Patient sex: M
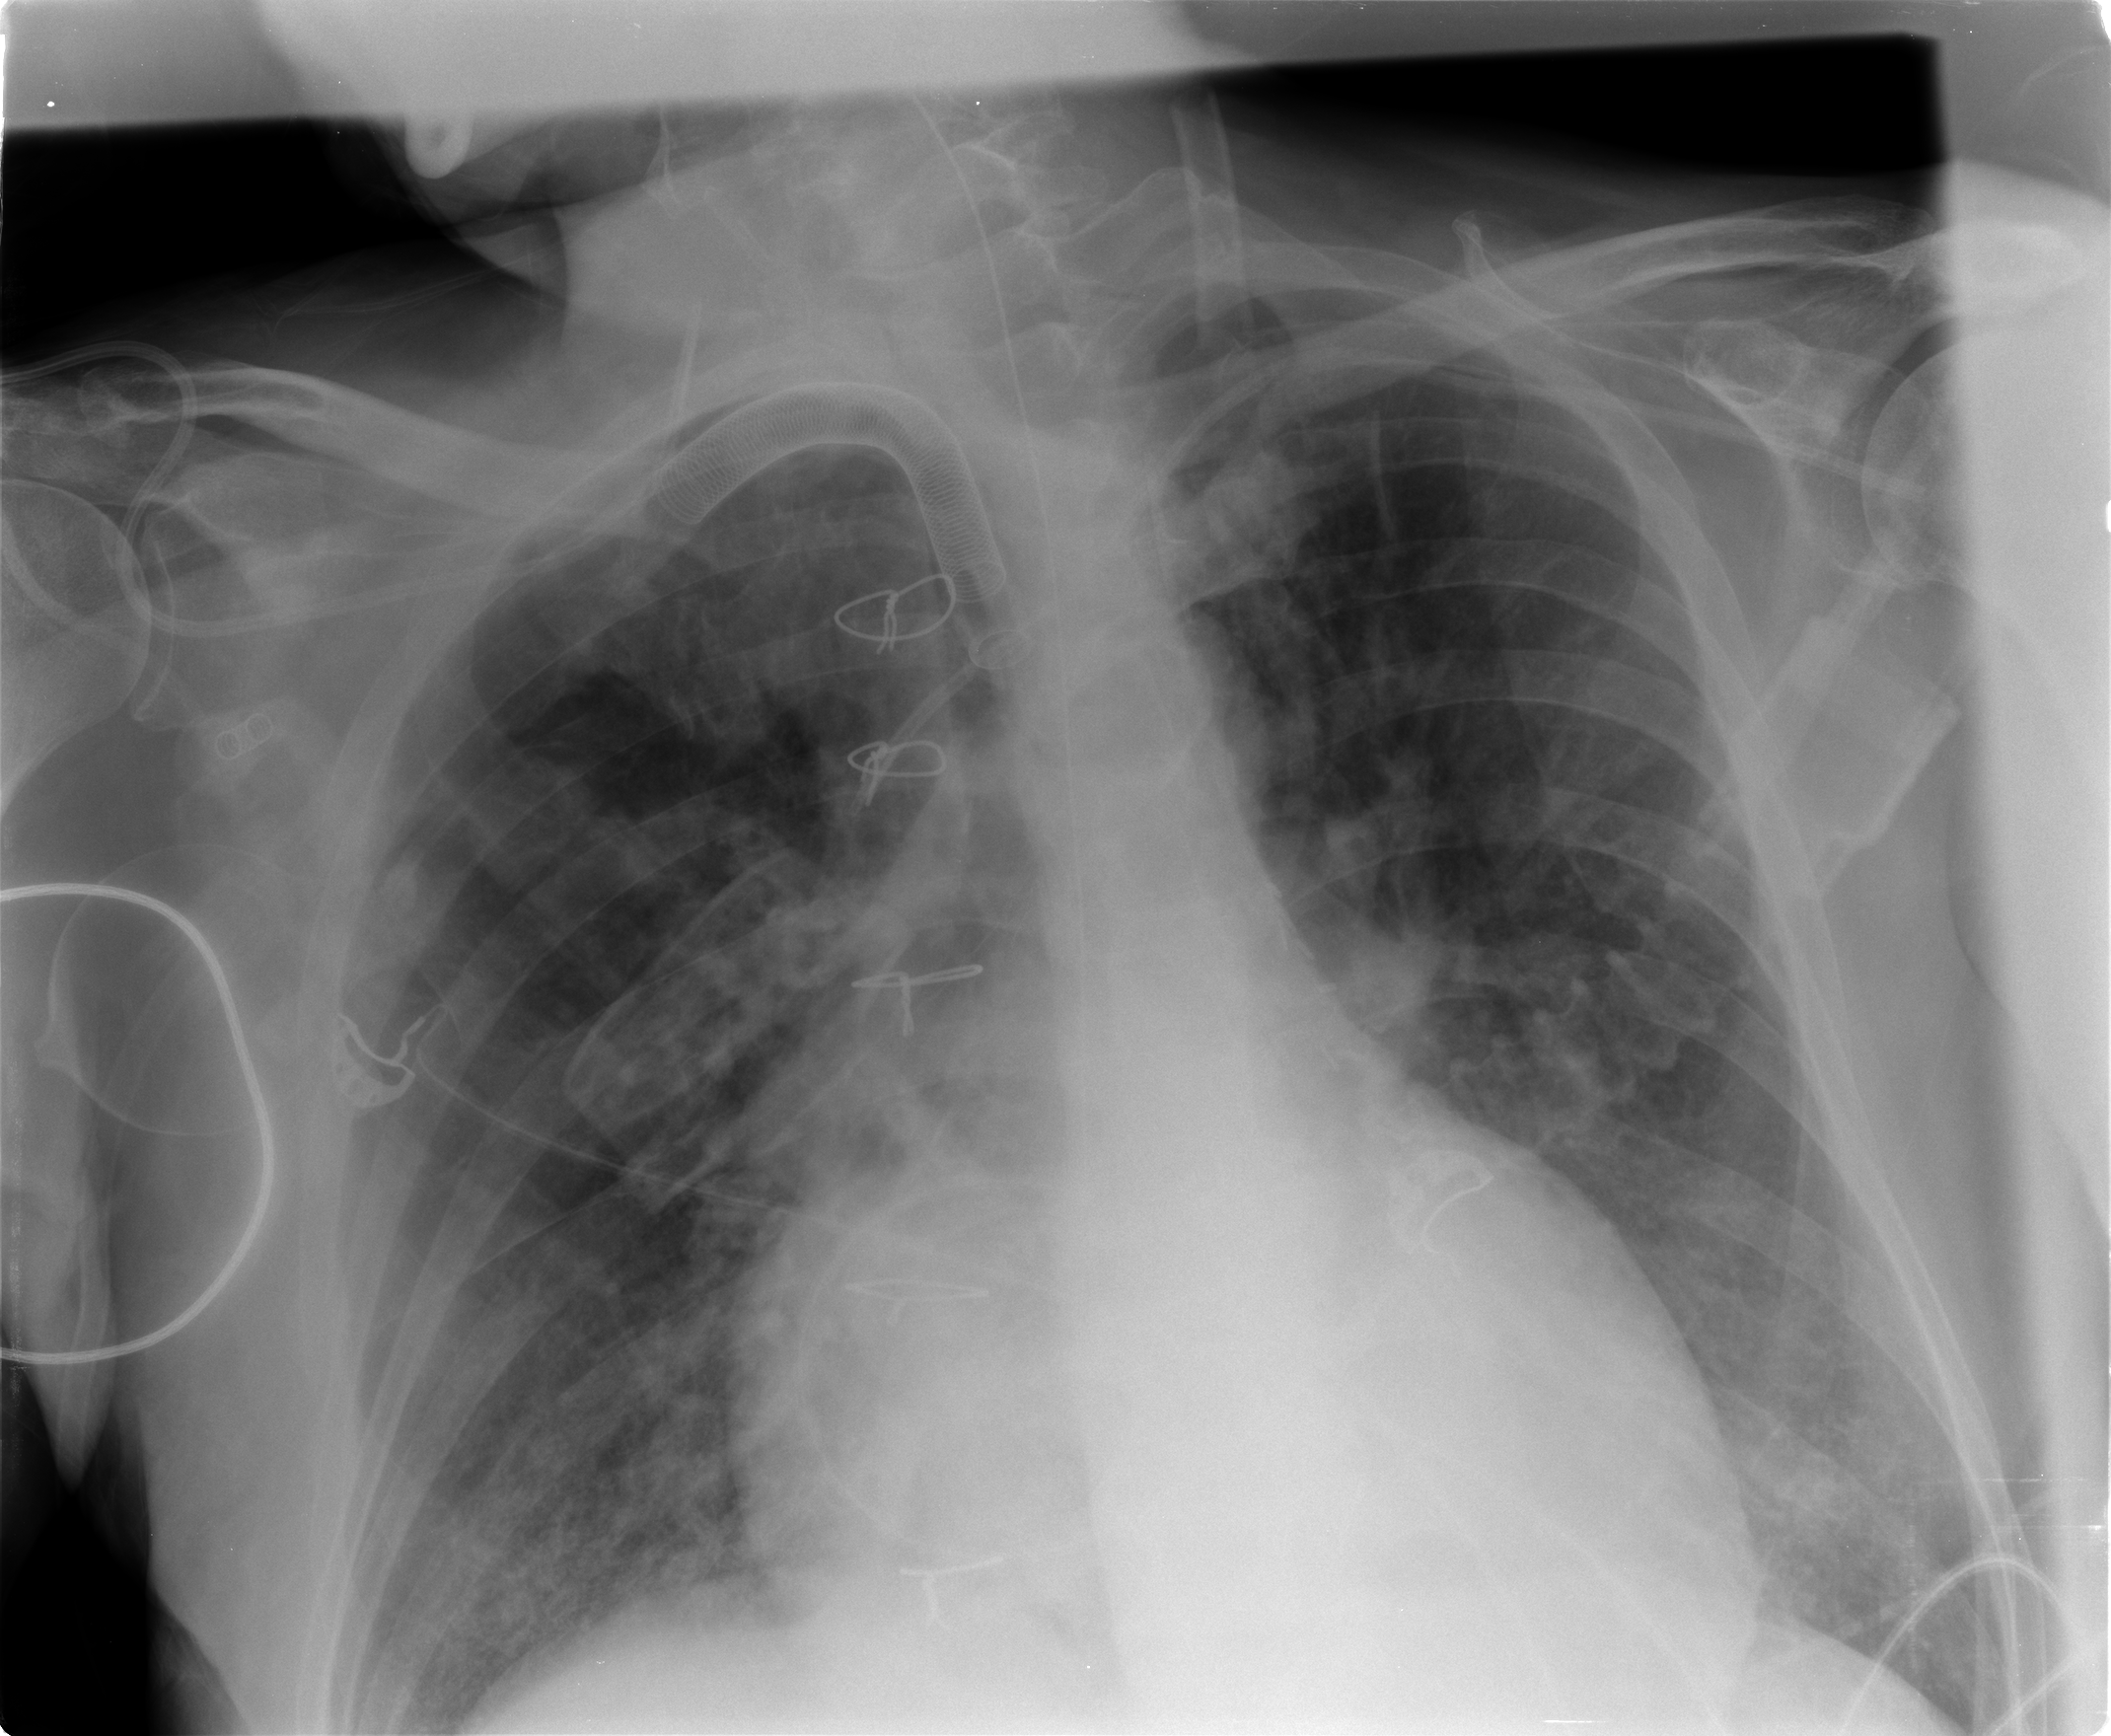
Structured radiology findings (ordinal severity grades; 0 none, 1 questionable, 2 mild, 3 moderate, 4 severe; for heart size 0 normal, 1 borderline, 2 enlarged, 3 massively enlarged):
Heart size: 2
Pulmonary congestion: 2
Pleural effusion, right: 0
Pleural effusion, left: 0
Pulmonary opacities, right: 2
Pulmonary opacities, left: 2
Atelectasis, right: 2
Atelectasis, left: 2